Question: I've this Bootstrap HTML markup:
'''
<div class="container">
<div class="field col-md-6 col-md-offset-3">
<button type="button" class="btn btn-block btn-primary">Large button</button>
<button type="button" class="btn btn-primary">X</button>
</div>
</div>
'''

I would like the to fill the column (col-md-6), therefore I've used 'btn-block'. But I would like the X button to float right in the same line, taking a bit of the width of the .
The should stay small, and the should fill up the rest of the width.
How can I do that?
See <URL>.
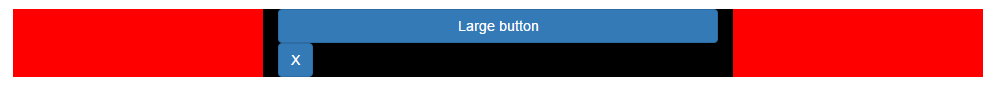
Answer: You'll want to use input groups to keep everything together.
<URL>
> Extend form controls by adding text or buttons before, after, or on
both sides of any text-based . Use .input-group with an
.input-group-addon to prepend or append elements to a single
.form-control.Buttons in input groups are a bit different and require one extra
level of nesting. Instead of .input-group-addon, you'll need to use
.input-group-btn to wrap the buttons. This is required due to default
browser styles that cannot be overridden.
Here is the modification I made to your fiddle.
<URL>
All you need to do is surround both elements with a input-group-div
Then, wrap the X button in a span with the class input-group-btn.
<URL>
Your finished code is
'''
<div class="container">
<div class="field col-md-6 col-md-offset-3">
<div class="input-group">
<button type="button" class="btn btn-block btn-primary">Large button</button>
<span class="input-group-btn">
<button type="button" class="btn btn-primary">X</button>
</span>
</div>
</div>
</div>
'''